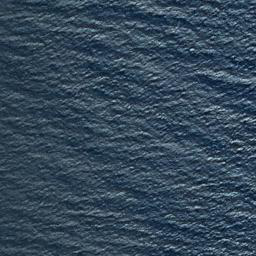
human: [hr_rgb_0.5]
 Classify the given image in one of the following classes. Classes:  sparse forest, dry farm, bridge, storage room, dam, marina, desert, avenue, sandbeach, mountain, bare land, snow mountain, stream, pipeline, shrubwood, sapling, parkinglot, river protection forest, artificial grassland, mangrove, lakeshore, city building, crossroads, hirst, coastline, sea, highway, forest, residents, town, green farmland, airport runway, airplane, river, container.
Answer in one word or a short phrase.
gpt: sea